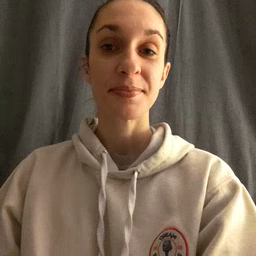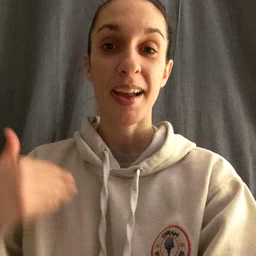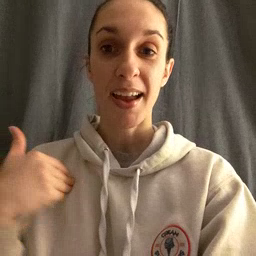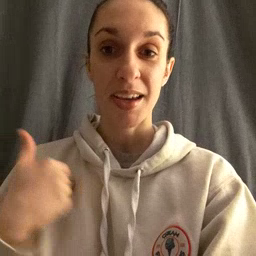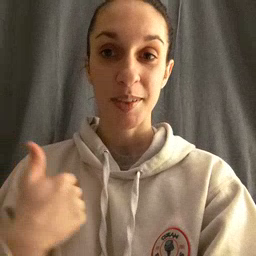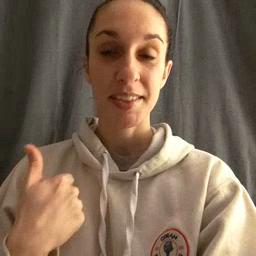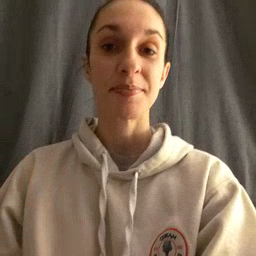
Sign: animal